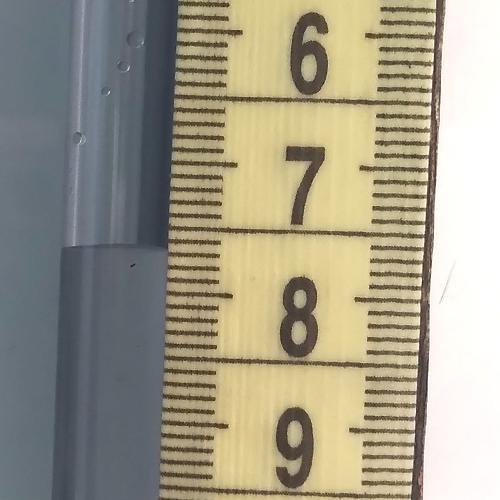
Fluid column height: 7.7 cm